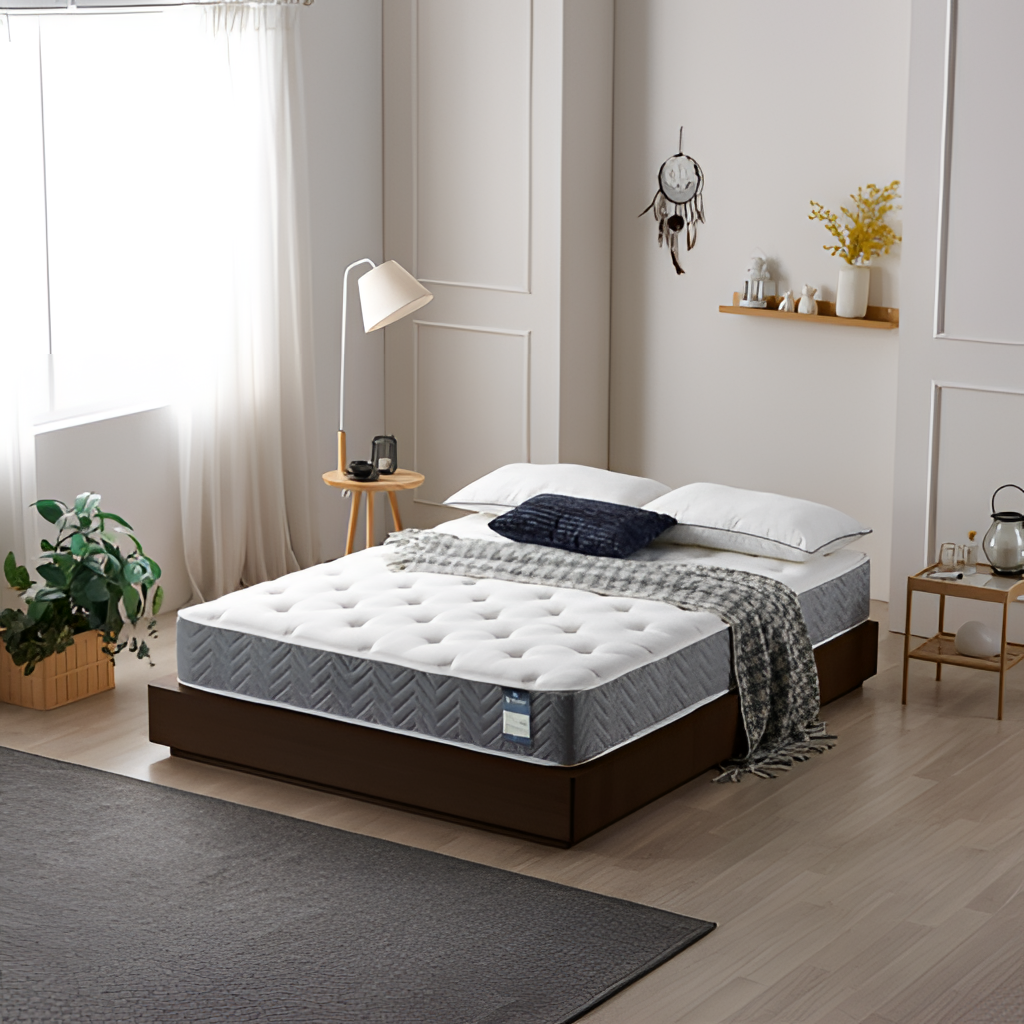
fabric bed, bedroom, brown wood flooring, with plank pattern, paint wallpaper, with solid pattern, contemporary